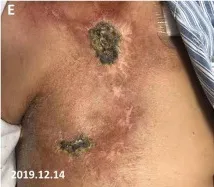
Response of the tumor metastases to treatment. (C-E) The skin lesions shrank quickly.
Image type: medical_photograph (skin_photograph)